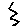
Label: zigzag